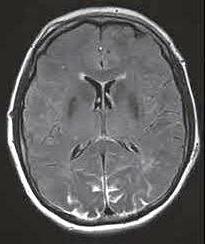
Label: notumor